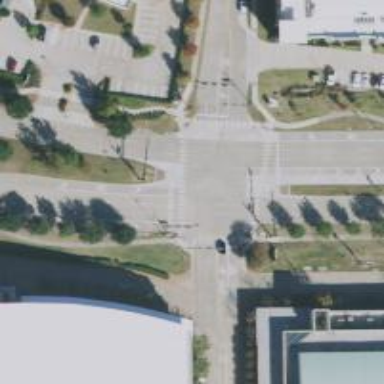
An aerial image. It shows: Footway with zebra crossing marking.